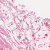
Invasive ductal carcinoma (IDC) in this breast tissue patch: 0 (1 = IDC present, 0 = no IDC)